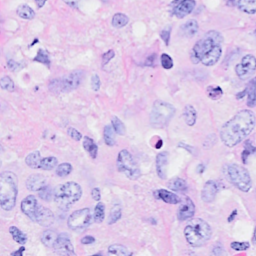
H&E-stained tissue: Breast